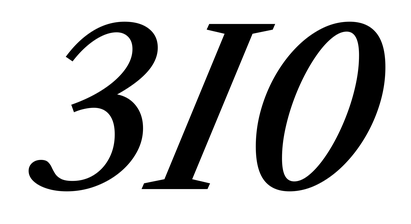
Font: LibreCaslonText-Italic_Medium_Italic